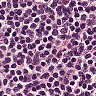
Metastatic tissue present: no